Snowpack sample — Loveland Pass, Silver Plume, Colorado, USA (1/12/25, 11:40 AM MST)
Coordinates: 39.66, -105.88
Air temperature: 7 °F
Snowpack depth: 140 cm
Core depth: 10 cm
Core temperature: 41 °F
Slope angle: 11°, slope face: 30°
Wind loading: high
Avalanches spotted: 2
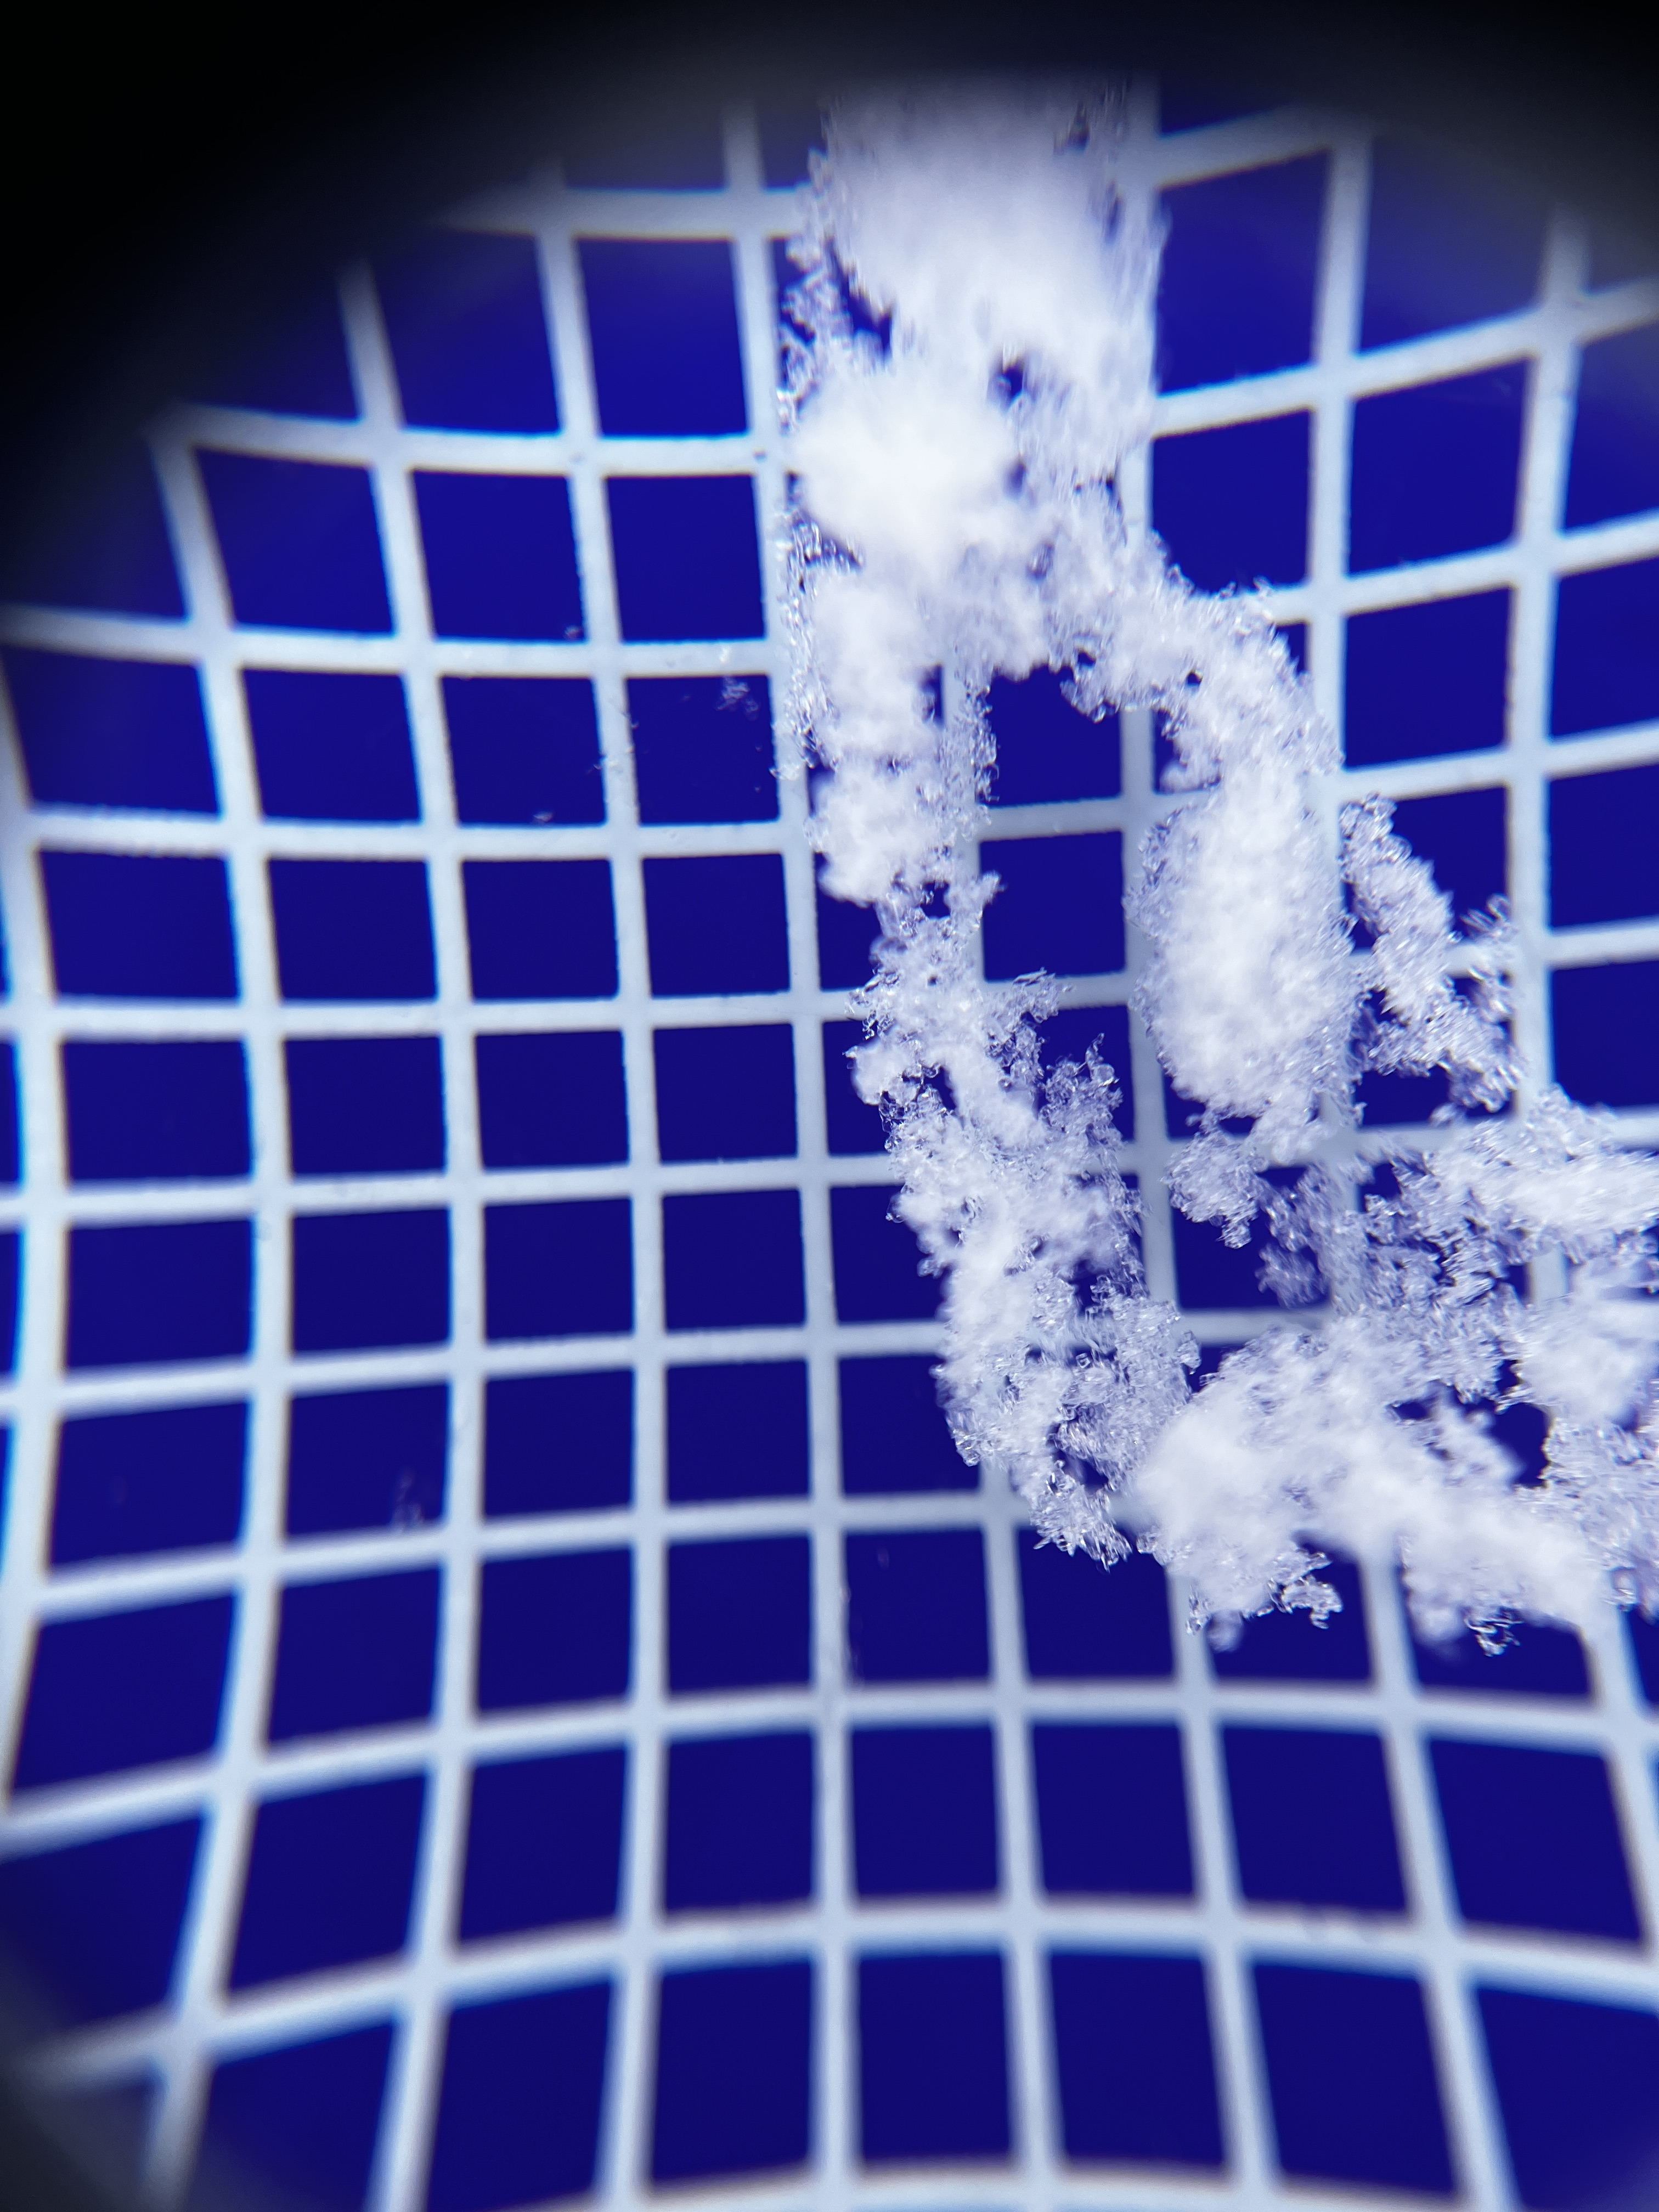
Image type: magnified_profile
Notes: Pilot using slightly modified coring method that took too large segment for snow profile picturing, advised not to use in higher level models. Two avalanche on south face nearby, partially cloudy with light snow in the last 24 hours. Lots of wind loading on eastern features.